六年级 · 计数
 右图是六(1)班某次数学月考成绩的统计图。(10 分)

(1)优秀的学生占全班总人数的( )\%, 待合格的学生占全班总人数的( )\%, 这两个等级学生人数的差占全班总人数的(

$$
\text { )\%。(6 分) }
$$

(2)如果全班有 50 人，达到优秀的有多少人?比良好的多多少人?(4 分)
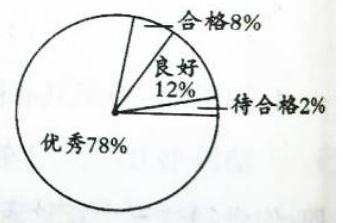
答案: (1)78 $\quad 2 \quad 76$

(2) $50 \times 78 \%=39$ (人)

$50 \times(78 \% 0-12 \%)=33$ (人)